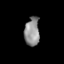
Tissue: skin
Cell type: Epithelial cells
Senescence score: 0.276
Nuclear area (px): 420
Mean DAPI intensity: 142.645